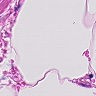
Metastatic tissue present: no